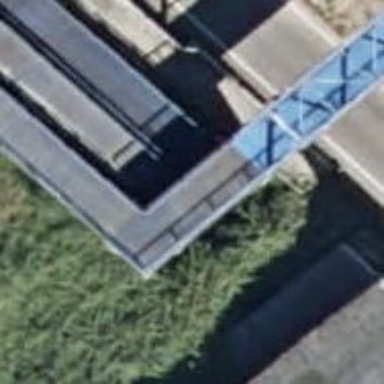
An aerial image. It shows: Footway road that goes over boardwalk bridge.